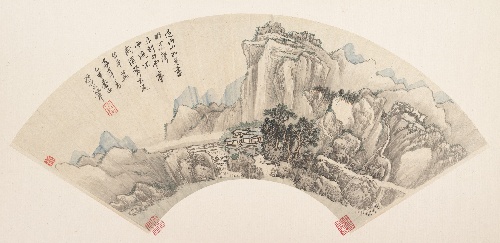
Title: 清    王翬    雨後晴巒圖    扇頁|Mountains after Rain
Artist: Wang Hui
Artist bio: Chinese, 1632–1717
Date: dated 1695
Object type: Folding fan mounted as an album leaf
Classification: Paintings
Medium: Folding fan mounted as an album leaf; ink and color on paper
Culture: China
Period: Qing dynasty (1644–1911)
Dimensions: 6 7/16 x 19 3/8 in. (16.4 x 49.2 cm)
Department: Asian Art
Credit line: Bequest of John M. Crawford Jr., 1988
Accession year: 1989
Repository: Metropolitan Museum of Art, New York, NY
Tags: Houses|Mountains|Trees